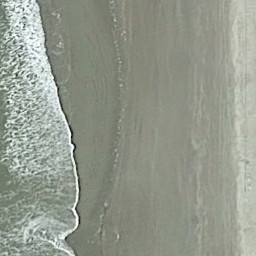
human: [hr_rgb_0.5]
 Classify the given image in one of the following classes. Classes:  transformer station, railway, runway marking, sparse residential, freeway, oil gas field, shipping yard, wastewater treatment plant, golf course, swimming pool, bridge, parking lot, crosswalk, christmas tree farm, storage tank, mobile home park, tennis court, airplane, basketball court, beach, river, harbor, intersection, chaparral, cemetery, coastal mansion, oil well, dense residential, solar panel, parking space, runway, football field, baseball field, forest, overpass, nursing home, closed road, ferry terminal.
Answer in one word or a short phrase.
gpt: beach